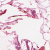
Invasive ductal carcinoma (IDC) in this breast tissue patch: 0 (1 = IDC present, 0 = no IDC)